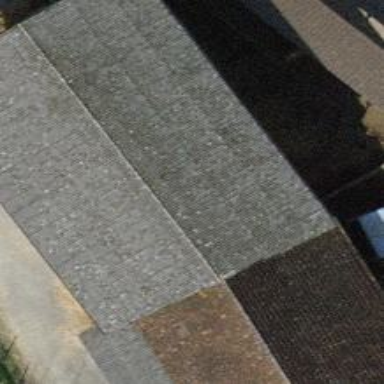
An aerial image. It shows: Farm building.